Question: I am showing products in a page with a where clause. I am selecting everything from the product table where the category is vegetable, but it's not working. I am new in CodeIgniter. I also checked many questions on the Internet, but nothing is working. If there is anything in this code that is wrong, please tell me.

'''
<?php
class products_list extends CI_Controller
{
function __construct() {
parent::__construct();
$this->load->helper('url'); //to load css base url
$this->load->helper('form');
$this->load->library('form_validation');
$this->load->model("pagination_model");
$this->load->library("pagination");
$this->load->library('table');
}
function vegetables(){
$this ->load->view('includes/header1');
$config['base_url']='http://localhost/mah/index.php/products_list/vegetables';
$vegetable="Vegetable";
$config['total_rows']= $this->db->get_where('product', $vegetable)->num_rows();
$config['per_page'] = 12;
$config['num_links'] = 20;
$config['full_tag_open']='<div id="pagination">';
$config['full_tag_close']='</div>';
$this->pagination->initialize($config);
$page = ($this->uri->segment(3)) ? $this->uri->segment(3) : 0;
$data["results"] = $this->pagination_model->
fetch_product($config["per_page"], $page);
$data["links"] = $this->pagination->create_links();
$this->load->view("product_display", $data);
$this ->load->view('includes/footer');
}
public function article($id)
{
$this ->load->view('includes/header');
$this->load->model('articles_model', 'product');
$article = $this->product->find($id);
$this->load->view('product_details', compact('article'));
}
}
?>
'''
'''
<?php
class pagination_model extends CI_Model
{
public function __construct() {
parent::__construct();
}
public function record_count() {
$where="category='vegetable'";
return $this->db->count_all("product");
}
public function fetch_product($limit, $start) {
$this->db->limit($limit, $start);
$query = $this->db->get("product");
if ($query->num_rows() > 0) {
foreach ($query->result() as $row) {
$data[] = $row;
}
return $data;
}
return false;
}
}
?>
'''
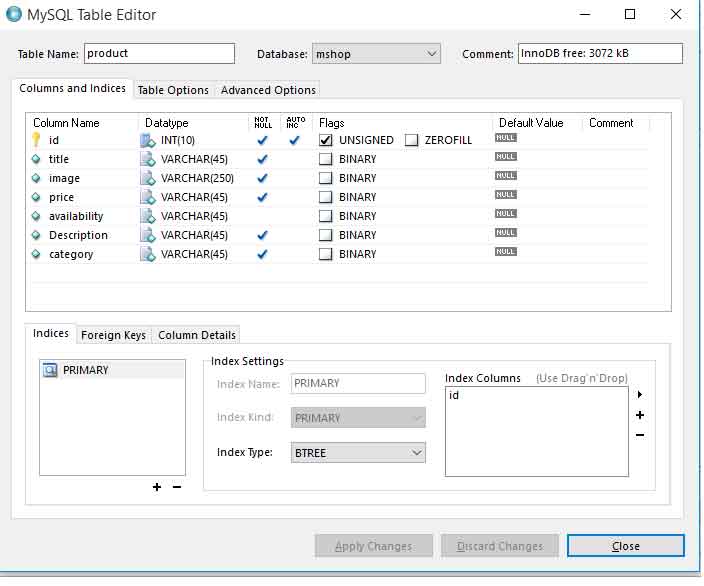
Answer: cutomise your links as per your requirements and base_url as well
'''
public function vegetables() {
$data = array('title' => 'Products');
$config = array();
$config['base_url'] = base_url().'products_list/vegetables';
$config['total_rows'] = $this->pagination_model->countRows('products');
$config['per_page'] = 5;
$config['attributes'] = array('class' =>'item');
$config['first_link'] = 'First';
$config['cur_tag_open'] = '<a class="active item">';
$config['cur_tag_close'] = '</a>';
$config['next_link'] = 'Next';
$config['last_link'] = 'Last';
$config['prev_link'] = 'Previous';
$this->pagination->initialize($config);
$page = ($this->uri->segment(3)) ? $this->uri->segment(3) : 0;
$data["products"] = $this->pagination_model->getProducts('',$config["per_page"],$page);
$data["categoriesData"] = $this->pagination_model->getProducts('vegetable',$config["per_page"],$page);
$data["links"] = $this->pagination->create_links();
print_r($data);die;
//$this->load->view('templates/header',$data);
$this->load->view('product_display',$data);
//$this->load->view('templates/footer');
}
'''
1: if u provide category as first param then it return categories data
2: Otherwise fetch whole table;
'''
public function getProducts($category = NULL, $limit = NULL, $start = NULL)
{
$limit = $limit == NULL ? '' : $limit;
$start = $start == NULL ? '' : $start;
$this->db->order_by('id', 'DESC');
$this->db->limit($limit, $start);
if (empty($category))
{
$query = $this->db->get('products');
}
else
{
$query = $this->db->get_where('products', array('category' => $category));
}
if ($query->num_rows() > 0)
{
foreach ($query->result_array() as $row)
{
$data[] = $row;
}
return $data;
}
}
// total count method
public function countRows($table) {
if (empty($table)) return false;
return $this->db->count_all($table);
}
'''
add this in controller __contruct() method
'''
public function __construct()
{
parent::__construct();
$this->load->helper(array('url','text','html','form'));
$this->load->library(array('session','form_validation','pagination'));
$this->load->database();
$this->load->model('YourModel');
}
'''